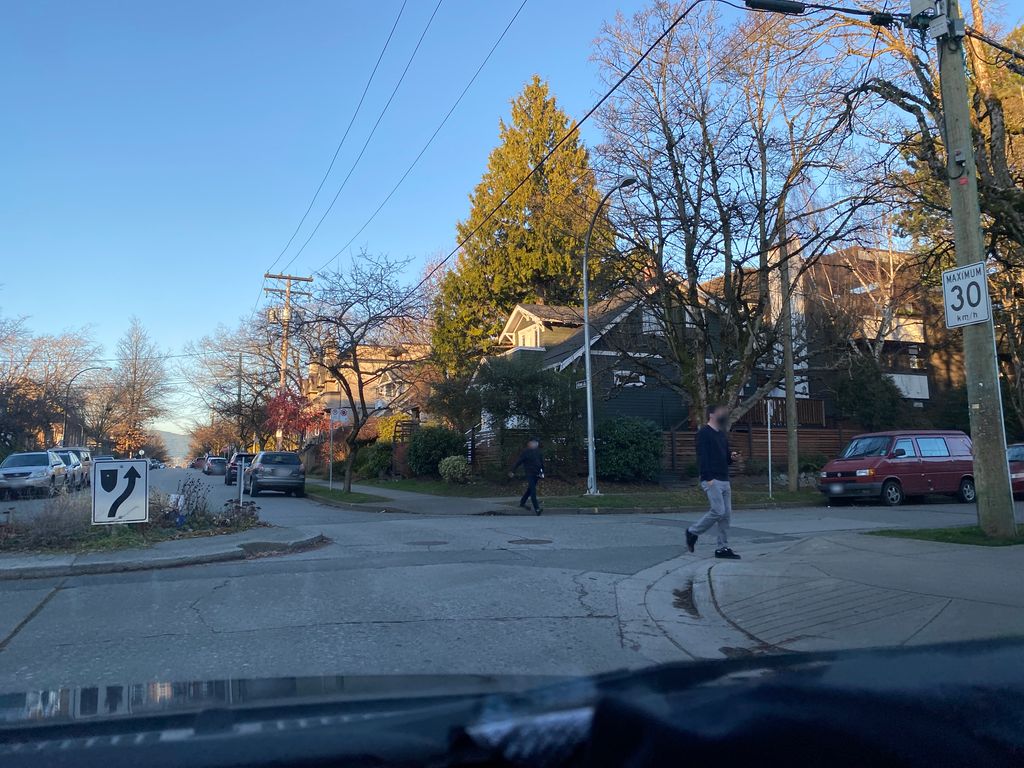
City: vancouver